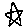
Label: star